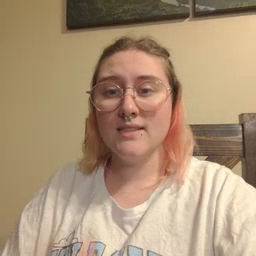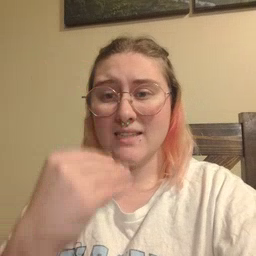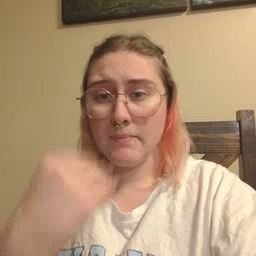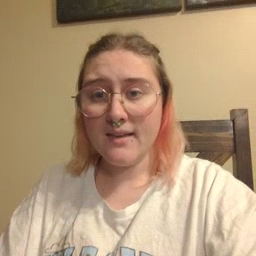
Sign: sleepy